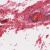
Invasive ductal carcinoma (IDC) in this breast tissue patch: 0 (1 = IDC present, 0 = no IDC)